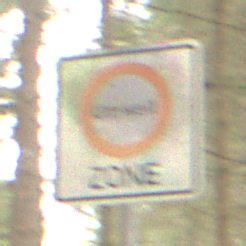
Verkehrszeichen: BeginnUmweltzone
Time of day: MorningAfternoon
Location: Outdoor (Nature)
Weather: Overcast
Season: Winter
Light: Natural